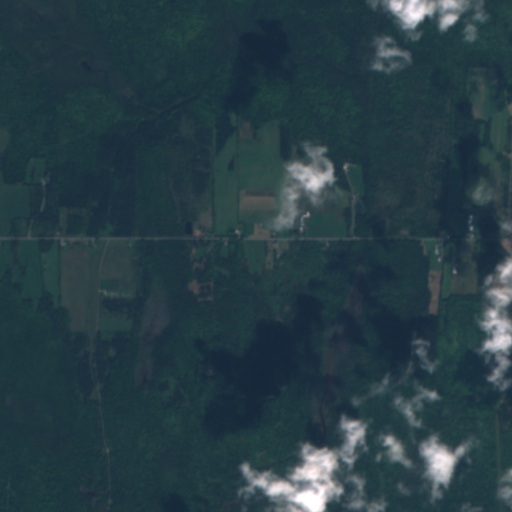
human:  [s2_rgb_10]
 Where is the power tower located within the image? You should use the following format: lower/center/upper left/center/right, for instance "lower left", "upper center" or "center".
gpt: The power tower is located in the lower right of the image.
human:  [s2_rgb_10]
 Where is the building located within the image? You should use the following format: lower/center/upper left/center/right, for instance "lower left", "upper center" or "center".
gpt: There is no building in the image.